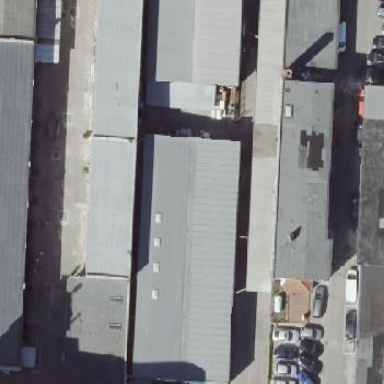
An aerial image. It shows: Commercial building.